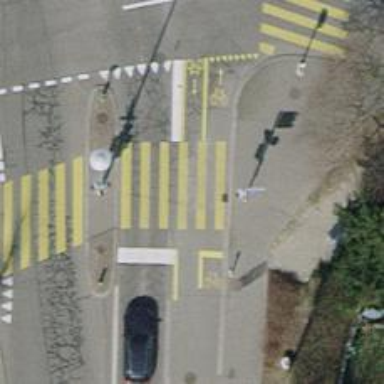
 identified as zebra crossing. It includes island."